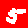
Digit: 5